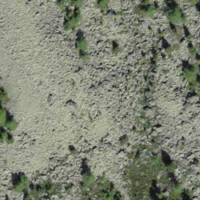
EUNIS habitat code: 31
Species observed at this site:
Buteo buteo
Aquila chrysaetos